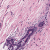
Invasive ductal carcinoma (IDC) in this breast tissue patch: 0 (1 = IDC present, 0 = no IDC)